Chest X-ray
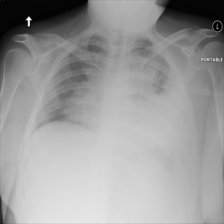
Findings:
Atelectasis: negative
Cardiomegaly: negative
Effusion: negative
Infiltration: negative
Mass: positive
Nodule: negative
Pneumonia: negative
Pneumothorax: negative
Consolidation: negative
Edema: negative
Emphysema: negative
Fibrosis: negative
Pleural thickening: negative
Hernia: negative